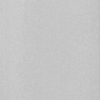
Label: dusty